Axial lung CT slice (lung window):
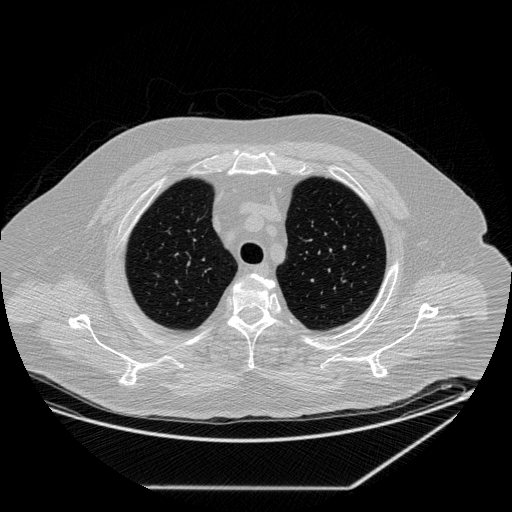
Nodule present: no